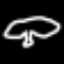
Label: mushroom